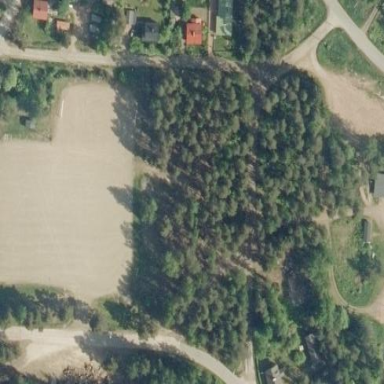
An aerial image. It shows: Sandy pitch for leisure land activities.